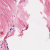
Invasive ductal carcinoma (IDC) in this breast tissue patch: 0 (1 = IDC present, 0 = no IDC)